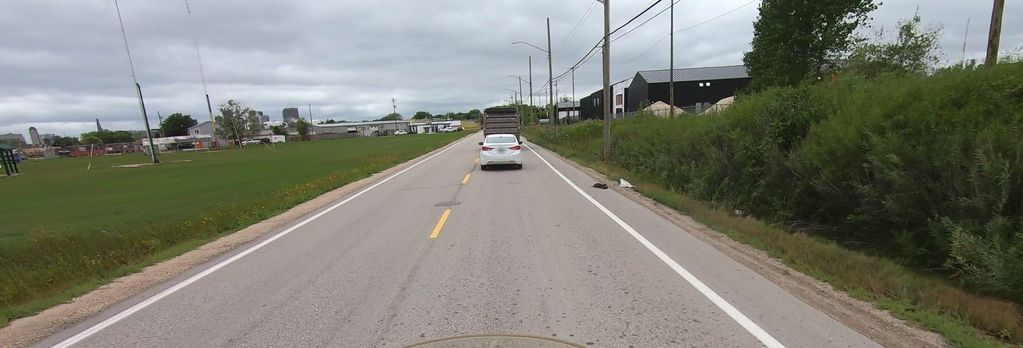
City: winnipeg